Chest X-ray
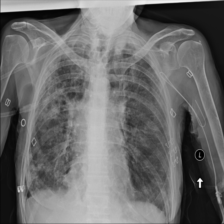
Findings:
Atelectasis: negative
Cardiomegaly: negative
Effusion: negative
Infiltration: negative
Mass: negative
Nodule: negative
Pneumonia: negative
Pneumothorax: negative
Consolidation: negative
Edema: negative
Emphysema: negative
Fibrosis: negative
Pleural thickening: negative
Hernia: negative